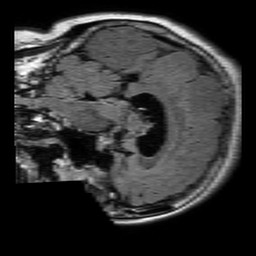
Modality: FLAIR
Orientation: sagittal
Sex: female
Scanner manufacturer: philips
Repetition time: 11 s
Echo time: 0.125 s